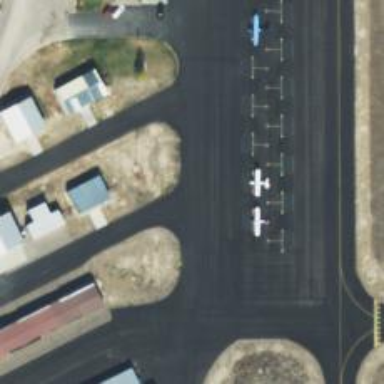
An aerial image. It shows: Taxiway at the airport with asphalt surface.